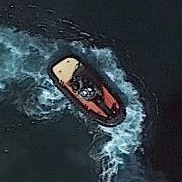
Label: civil